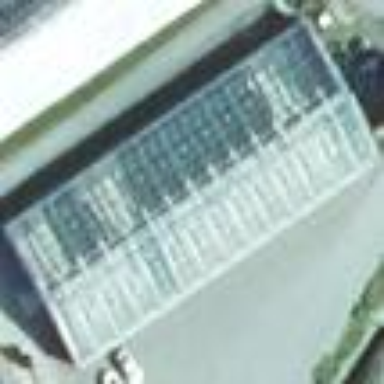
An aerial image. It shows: Greenhouse.